Question: I'm doing a project about the unit circle and decided to code a visual representation in Java Processing, however when testing the code displays as the X value being 1 three times even though it's in the list of X values one time. Any ideas as to why?
Code:
'''
float r = 300;
float[] xs = {1, sqrt(3/2), sqrt(2)/2, .5, 0, -.5, -sqrt(2)/2, -sqrt(3)/2, -1, -sqrt(3)/2, -sqrt(2)/2, -.5, 0, .5, sqrt(2)/2, sqrt(3/2)};
float[] ys = {0, .5, sqrt(2)/2, sqrt(3)/2, 1, sqrt(3)/2, sqrt(2)/2, .5, 0, -.5, -sqrt(2)/2, -sqrt(3)/2, -1, -sqrt(3)/2, -sqrt(2)/2, -.5};
void setup() {
size(900, 900);
background(0);
noFill();
stroke(255);
strokeWeight(4);
textAlign(CENTER, CENTER);
}
void draw() {
background(0);
translate(width / 2, height / 2);
circle(0,0,r * 2);
for (int i = 0; i < xs.length; i++) {
line(0, 0, xs[i] * r, ys[i] * r);
}
}
'''

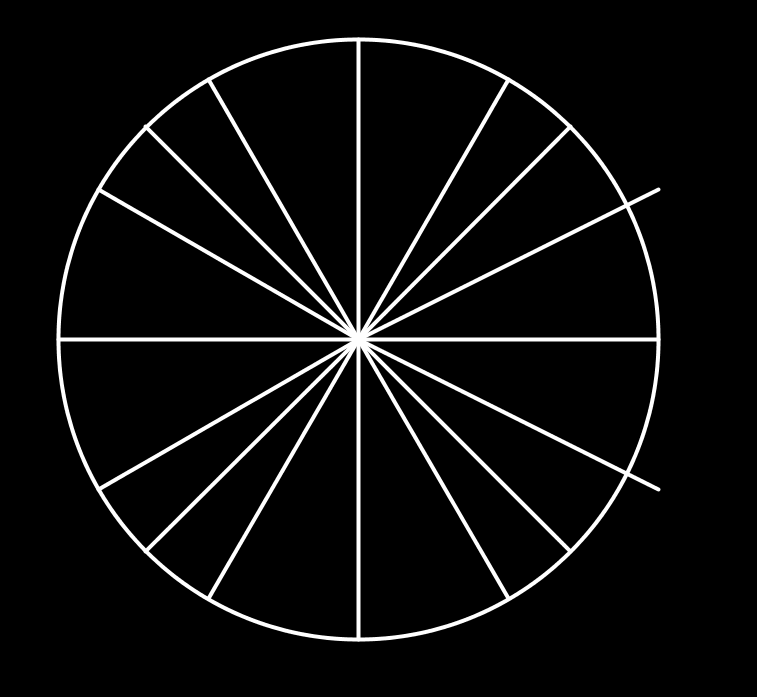
Answer: The reason you are getting these erroneous values (as <URL> is that you're using integer division in some of your values:
'''
float[] xs = { ... sqrt(3/2) ... sqrt(3/2)};
'''
Change these to the following and it should resolve your issue:
'''
float[] xs = { ... sqrt((float) 3/2) ... sqrt((float) 3/2)};
'''
All the other calculations perform float division, so no need to adjust them particularly. Full code with these changes applied:
'''
float r = 300;
float[] xs = {1, sqrt((float) 3/2), sqrt(2)/2, .5, 0, -.5, -sqrt(2)/2, -sqrt(3)/2, -1, -sqrt(3)/2, -sqrt(2)/2, -.5, 0, .5, sqrt(2)/2, sqrt((float) 3/2)};
float[] ys = {0, .5, sqrt(2)/2, sqrt(3)/2, 1, sqrt(3)/2, sqrt(2)/2, .5, 0, -.5, -sqrt(2)/2, -sqrt(3)/2, -1, -sqrt(3)/2, -sqrt(2)/2, -.5};
void setup() {
size(900, 900);
background(0);
noFill();
stroke(255);
strokeWeight(4);
textAlign(CENTER, CENTER);
}
void draw() {
background(0);
translate(width / 2, height / 2);
circle(0,0,r * 2);
for (int i = 0; i < xs.length; i++) {
line(0, 0, xs[i] * r, ys[i] * r);
}
}
'''